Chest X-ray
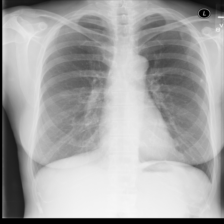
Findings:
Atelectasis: negative
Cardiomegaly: negative
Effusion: negative
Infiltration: negative
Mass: negative
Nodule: negative
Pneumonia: negative
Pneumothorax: negative
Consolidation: negative
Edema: negative
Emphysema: negative
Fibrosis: negative
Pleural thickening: negative
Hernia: negative